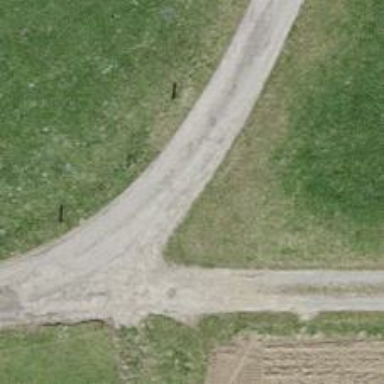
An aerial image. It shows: Unclassified road with gravel surface.